Field crop: maize
Growth stage: 2
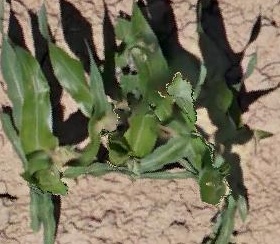
Species: maize